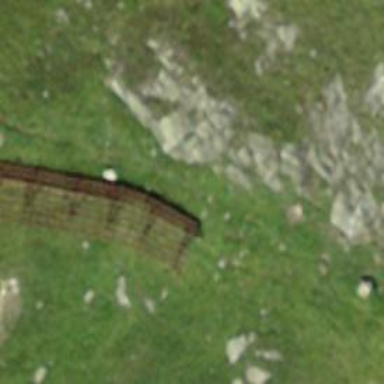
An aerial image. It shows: Structure built for avalanche protection.